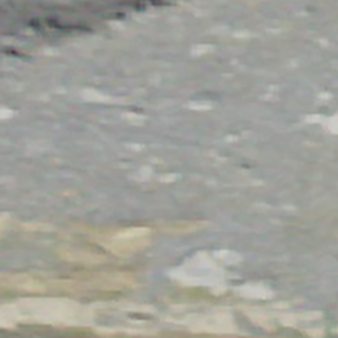
Label: other